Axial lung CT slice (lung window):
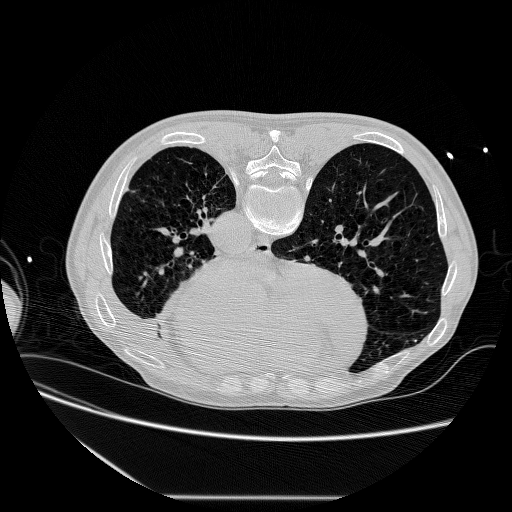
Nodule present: no